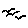
Label: bird